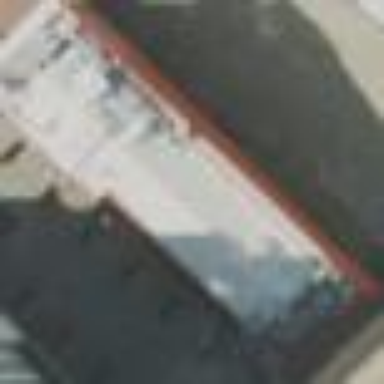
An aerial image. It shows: Commercial building that is theatre.